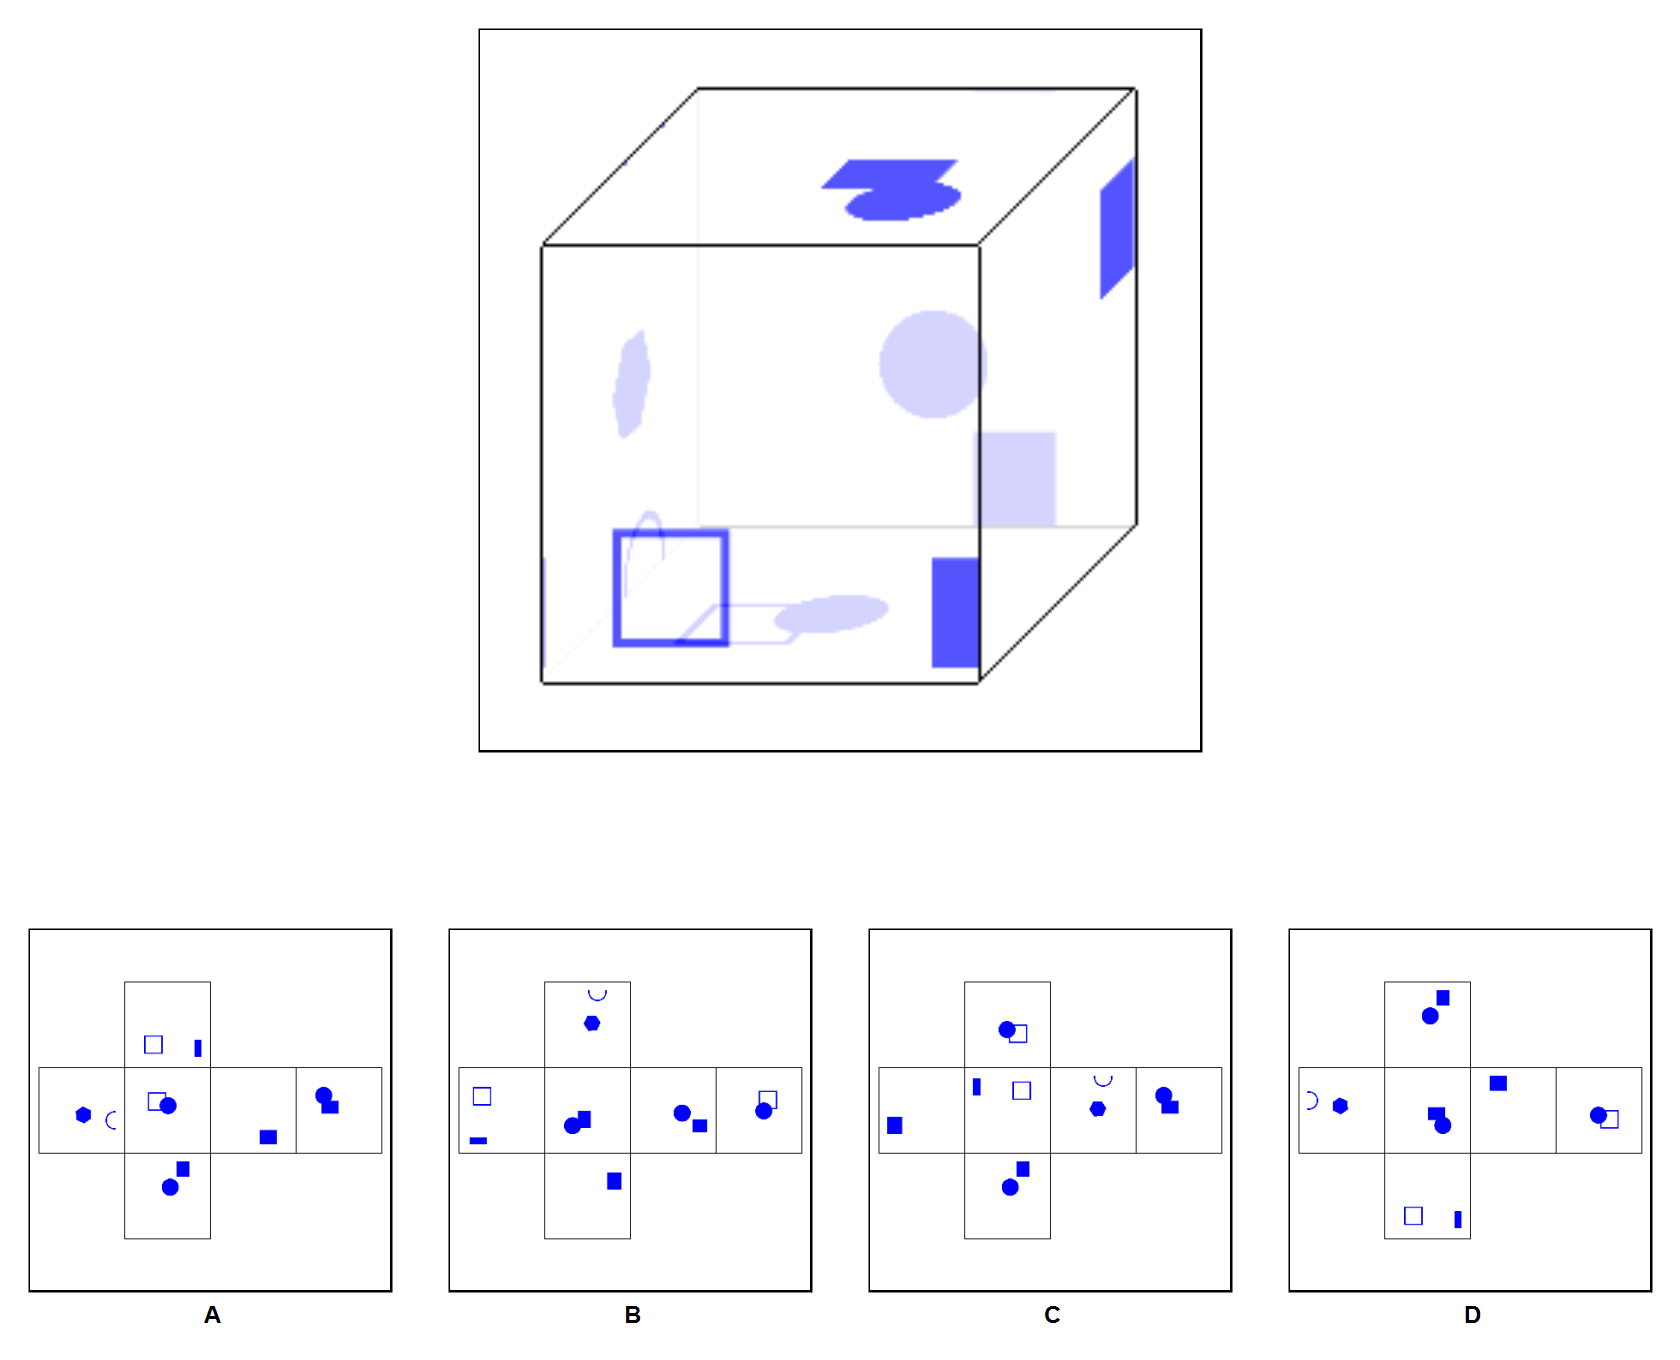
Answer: C